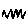
Label: zigzag